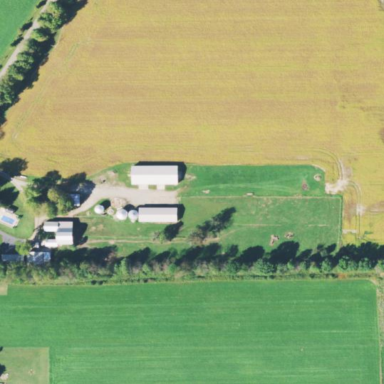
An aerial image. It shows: Farmyard area.